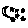
Label: moon